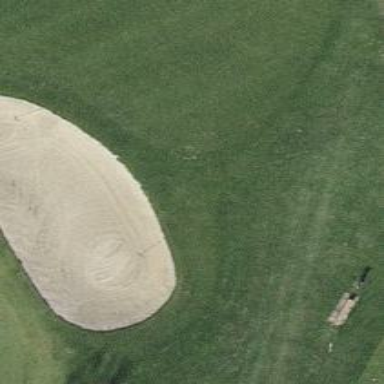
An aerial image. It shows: Golf bunker filled with natural sand.